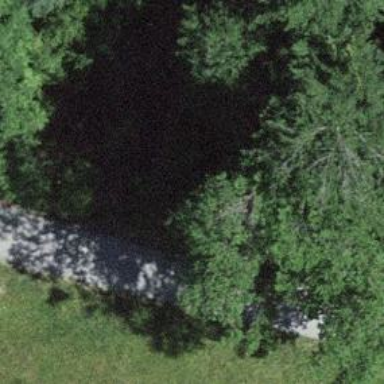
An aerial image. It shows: Bench for seating.